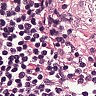
Metastatic tissue present: no